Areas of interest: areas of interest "Business office"
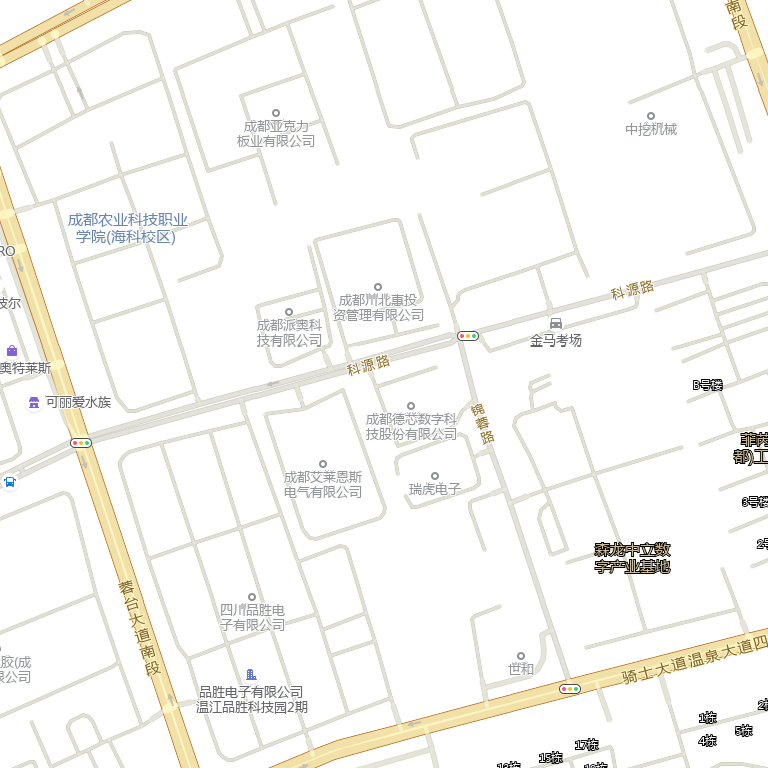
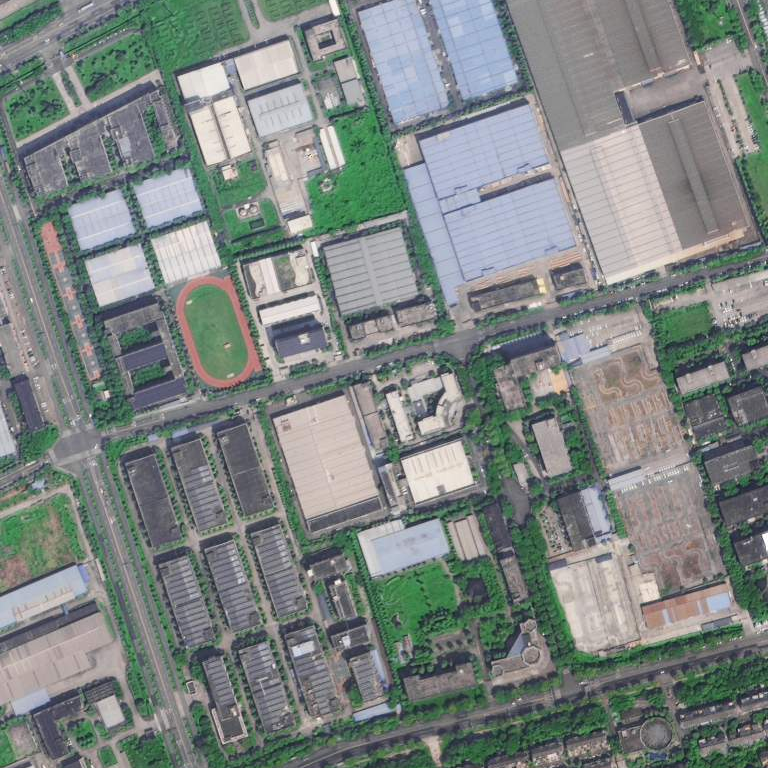